Question: I am facing problems with narratives in the latest OBIEE release (12.1.2.2).
For some reason narratives are displaying the referenced values more then once. Additionally other referenced values are ignored (i.e. 15,16,17,...). (There are no restrictions, filters, ...).
See picture:

Ideas and suggestions are much appreciated!
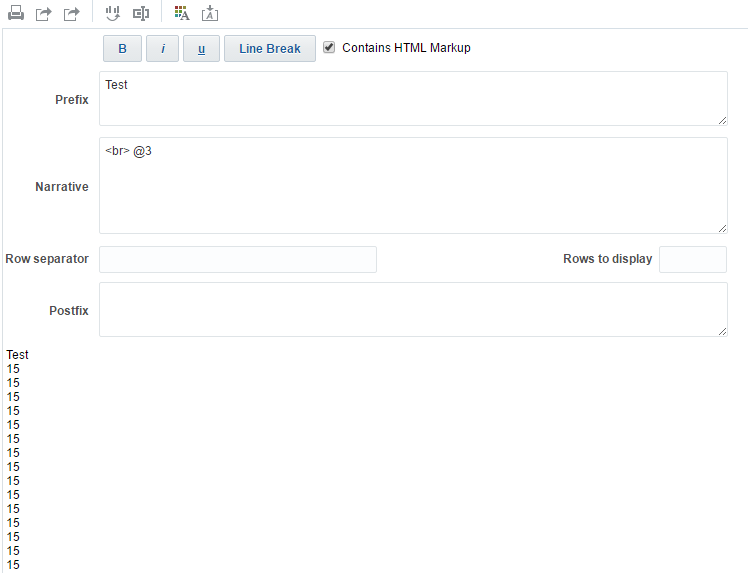
Answer: a) 12.2.1.2
b) Narratives display data precisely at the grain of your query. So if you have other columns in your criteria which force the grain to a lower level and hence force your attribute to repeat....you will get repeated values.